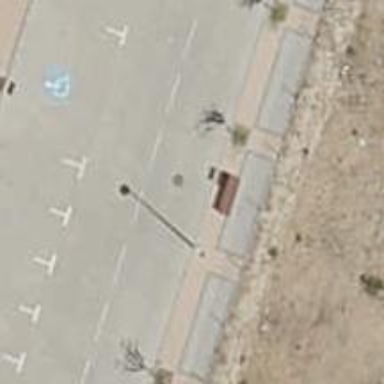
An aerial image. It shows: Bench.